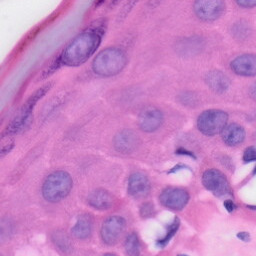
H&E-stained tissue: Skin